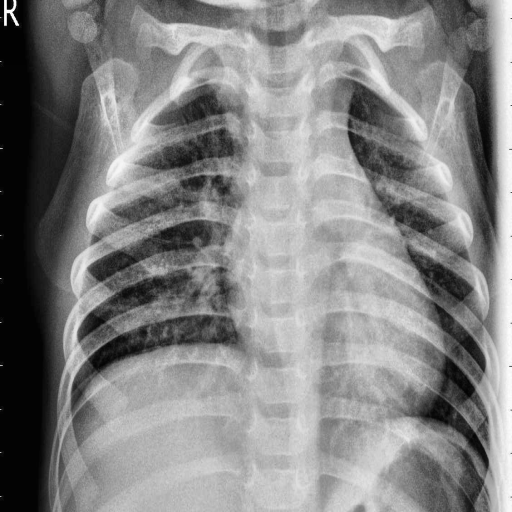
Finding: PNEUMONIA